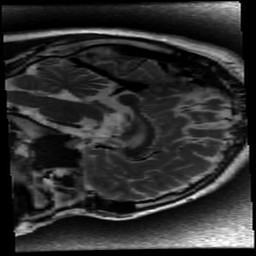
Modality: T2w
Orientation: sagittal
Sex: male
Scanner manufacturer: ge
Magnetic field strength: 3 T
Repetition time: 5 s
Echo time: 0.1015 s